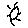
Label: sun